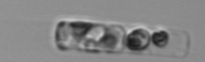
Label: Guinardia_delicatula_TAG_internal_parasite